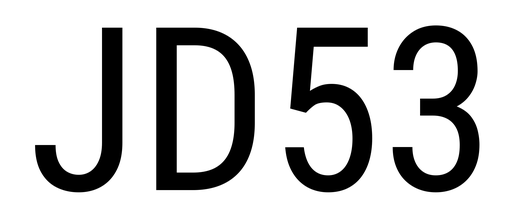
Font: Roboto_Condensed_Regular